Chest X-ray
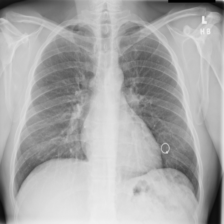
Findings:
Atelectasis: negative
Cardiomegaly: negative
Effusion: negative
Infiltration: negative
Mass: negative
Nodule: negative
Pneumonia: negative
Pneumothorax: negative
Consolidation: negative
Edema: negative
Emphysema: negative
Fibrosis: negative
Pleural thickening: negative
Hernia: negative